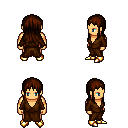
a pixel art fantasy rpg character, male body template, human, tanned skin, brown robe, red pants, brown unkempt hairstyle, gold boots, four views (front, back, left, right), 2x2 character sprite sheet, small pixel art, hard edges, no anti-aliasing